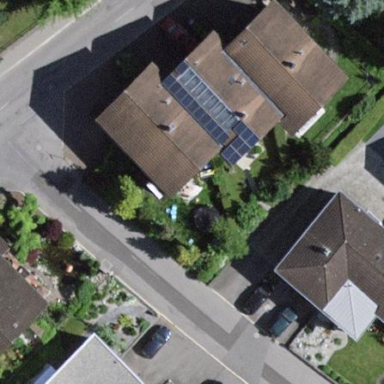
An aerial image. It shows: Semidetached house.